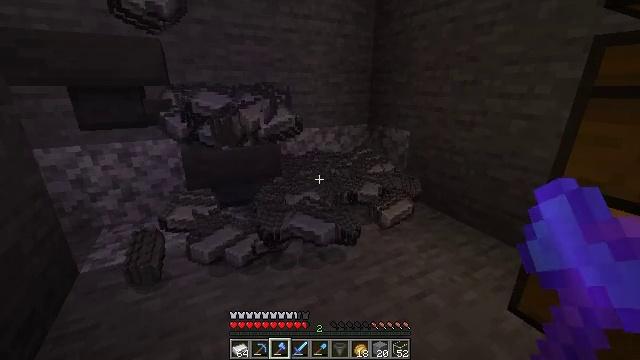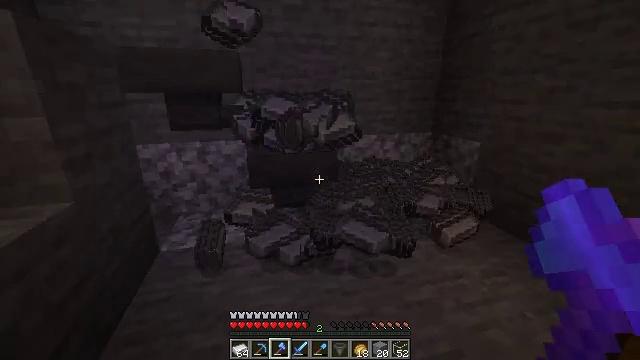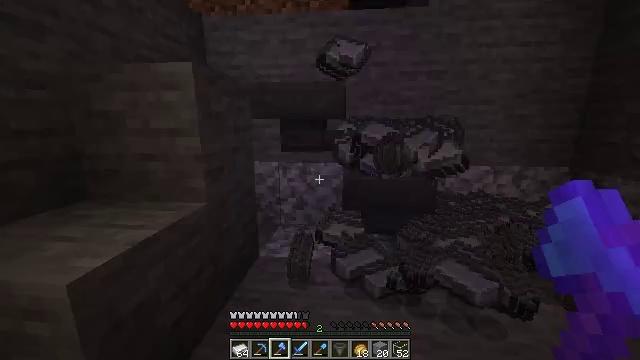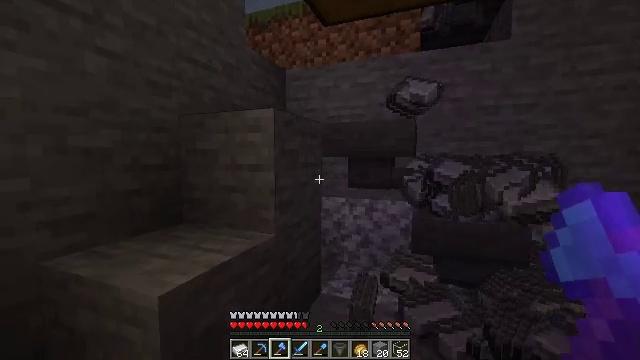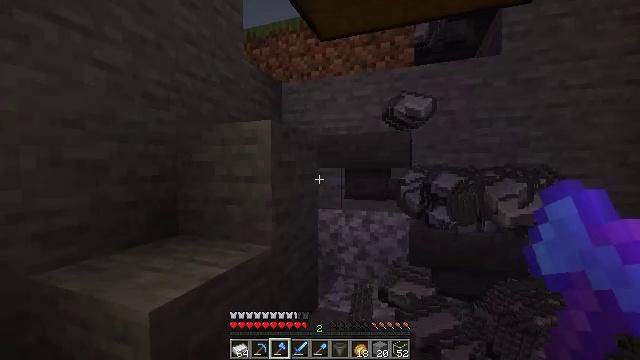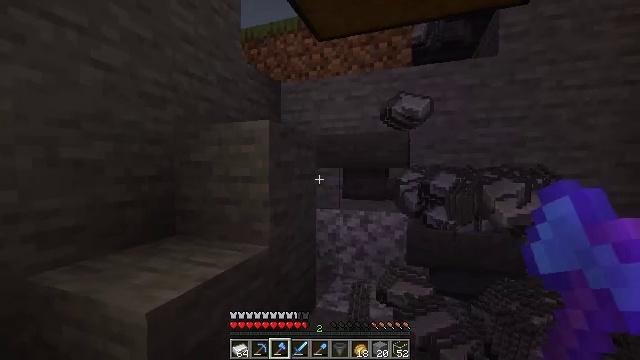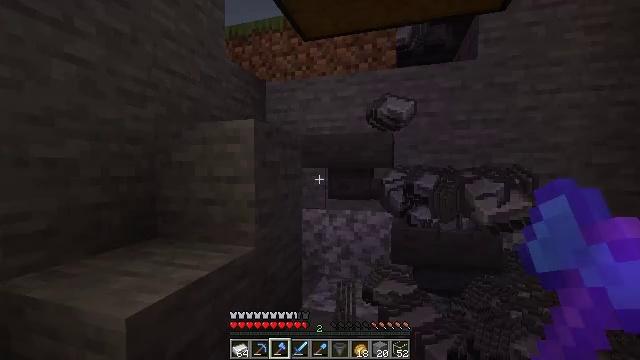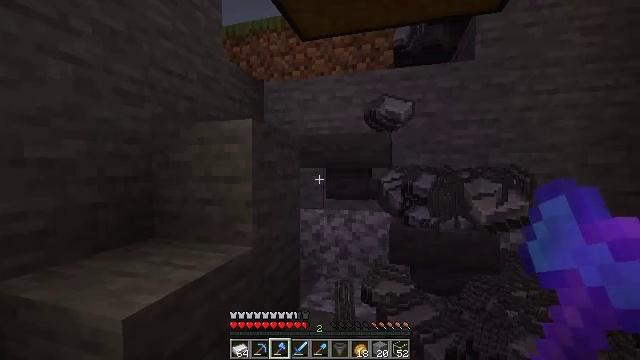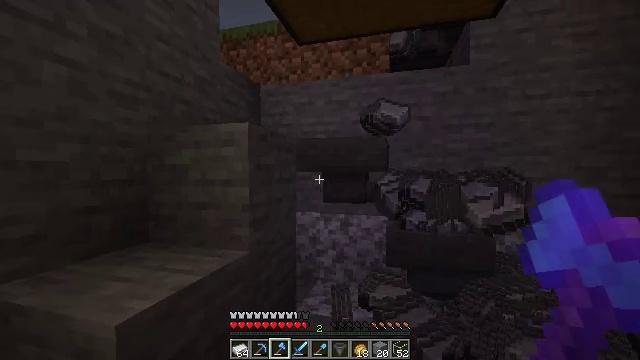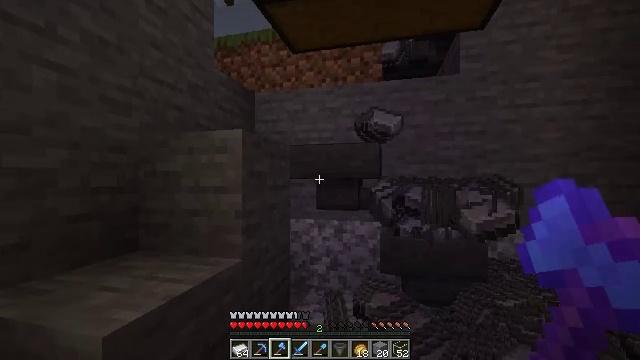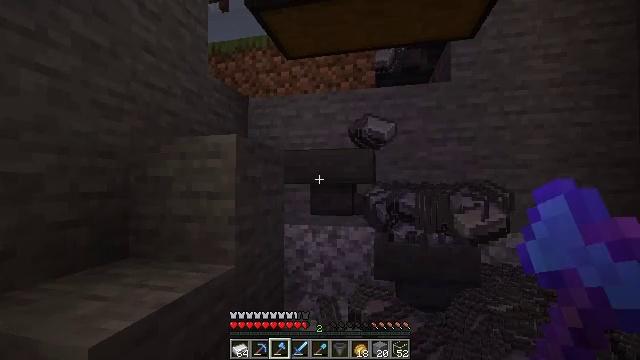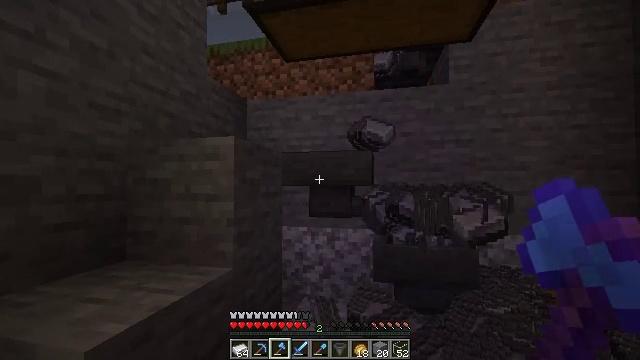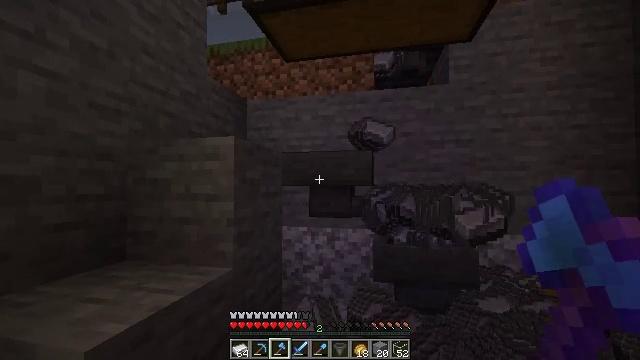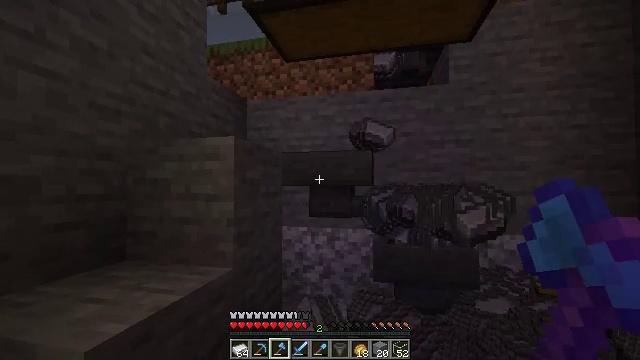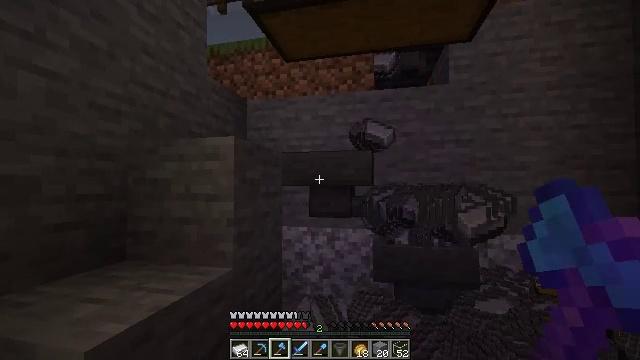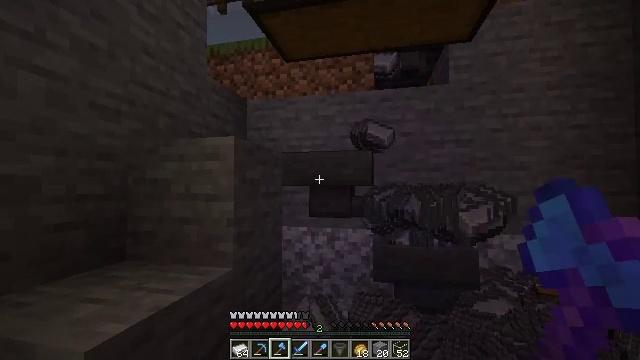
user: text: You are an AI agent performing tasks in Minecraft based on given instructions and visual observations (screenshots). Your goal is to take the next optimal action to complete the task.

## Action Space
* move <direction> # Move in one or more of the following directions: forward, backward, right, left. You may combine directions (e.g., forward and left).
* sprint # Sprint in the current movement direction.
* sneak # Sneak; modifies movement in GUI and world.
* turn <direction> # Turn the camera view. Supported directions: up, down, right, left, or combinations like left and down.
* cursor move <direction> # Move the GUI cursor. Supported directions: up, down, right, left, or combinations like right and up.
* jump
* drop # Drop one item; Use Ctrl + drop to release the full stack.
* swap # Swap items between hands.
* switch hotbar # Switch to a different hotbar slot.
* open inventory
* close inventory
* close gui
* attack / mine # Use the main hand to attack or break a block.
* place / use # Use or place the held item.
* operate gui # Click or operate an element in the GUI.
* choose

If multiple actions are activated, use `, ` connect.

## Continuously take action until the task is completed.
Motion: motion action
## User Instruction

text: Collect the hopper by mining it.
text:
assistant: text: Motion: turn left and up
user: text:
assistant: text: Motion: turn left and up
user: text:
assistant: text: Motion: turn left and up
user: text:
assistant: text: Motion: turn up
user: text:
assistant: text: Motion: no_op
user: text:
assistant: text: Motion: turn right
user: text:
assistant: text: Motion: no_op
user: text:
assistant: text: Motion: no_op
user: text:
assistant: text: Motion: turn right and up
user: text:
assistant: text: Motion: turn right and up
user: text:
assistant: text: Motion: no_op
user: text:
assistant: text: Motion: no_op
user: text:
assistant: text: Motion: no_op
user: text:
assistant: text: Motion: no_op
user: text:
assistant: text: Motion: no_op
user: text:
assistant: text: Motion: no_op
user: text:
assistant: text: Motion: no_op
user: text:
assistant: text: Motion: no_op
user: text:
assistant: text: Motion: no_op
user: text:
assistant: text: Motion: no_op
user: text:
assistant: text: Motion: turn right
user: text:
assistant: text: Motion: no_op
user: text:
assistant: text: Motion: no_op
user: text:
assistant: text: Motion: no_op
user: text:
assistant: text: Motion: no_op
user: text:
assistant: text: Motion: turn right
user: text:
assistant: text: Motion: no_op
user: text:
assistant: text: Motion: no_op
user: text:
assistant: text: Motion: no_op
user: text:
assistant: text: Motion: no_op